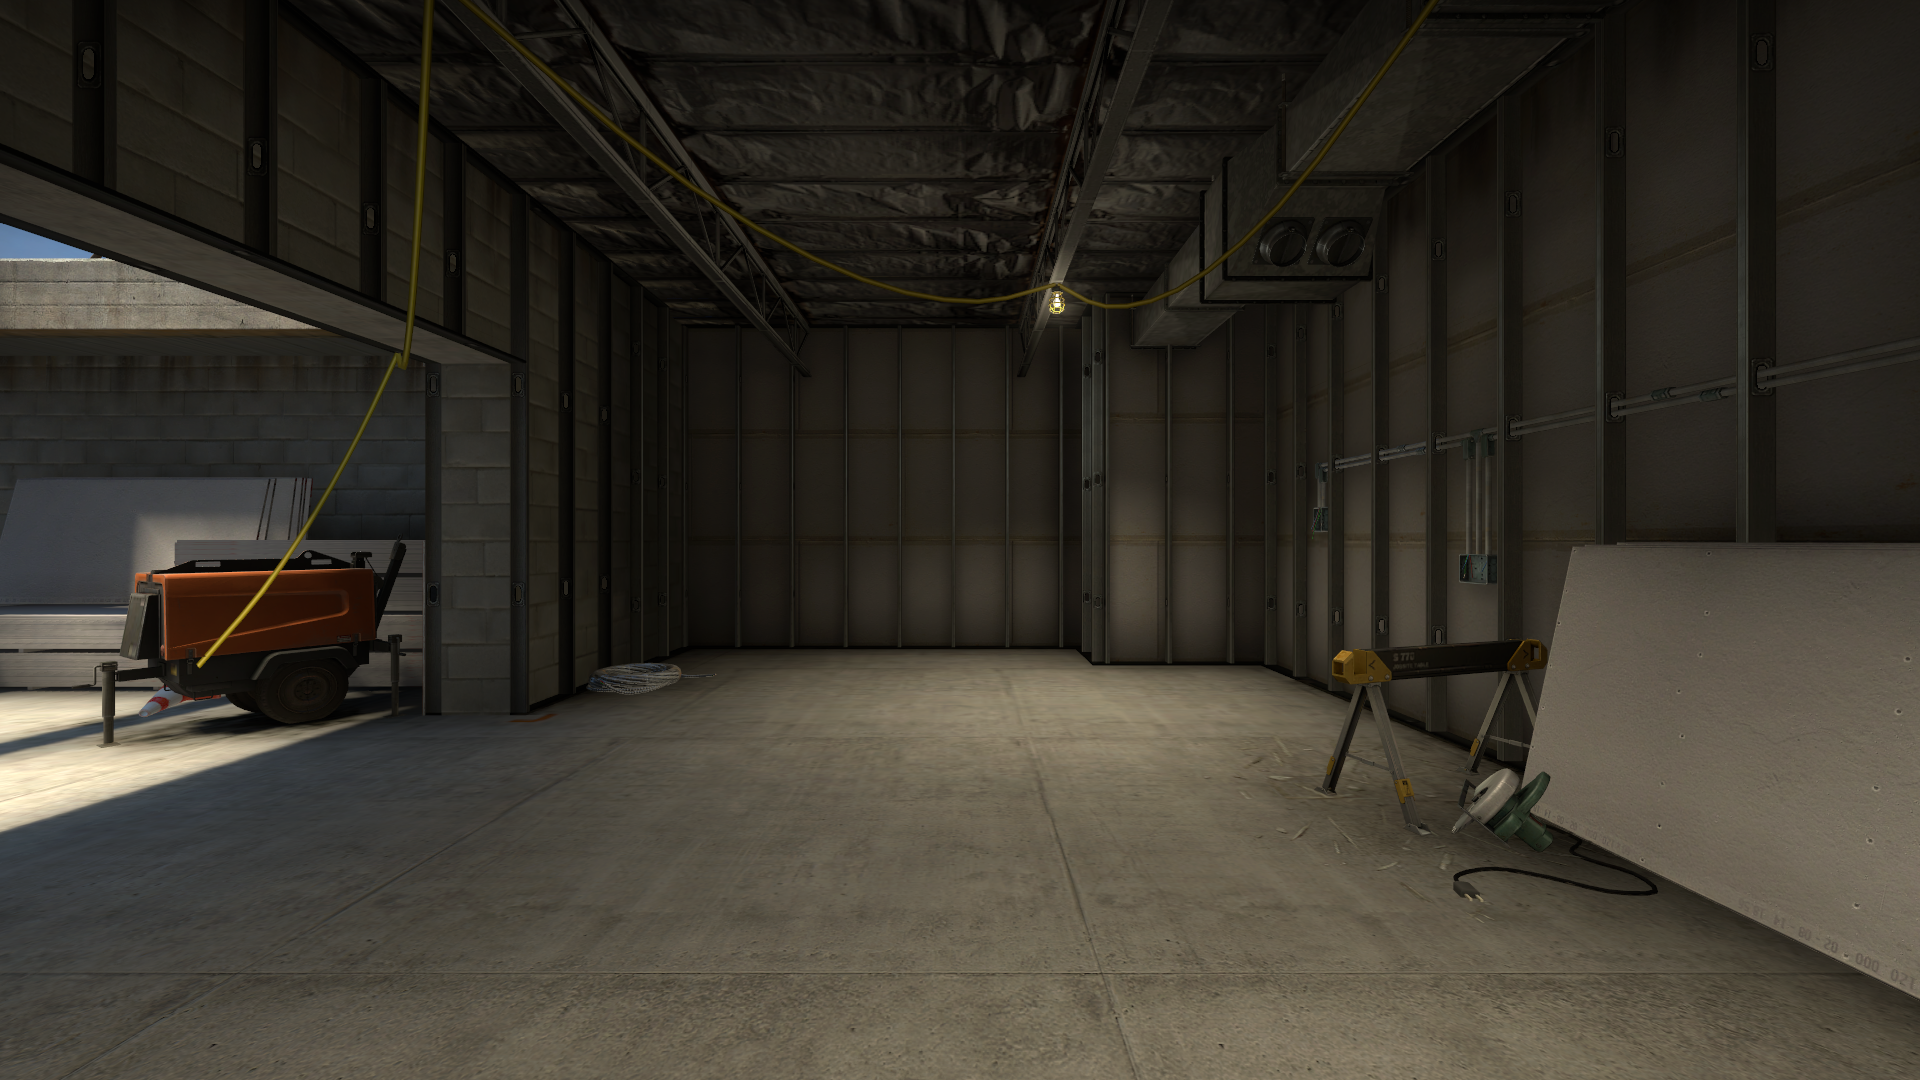
Map: de_vertigo